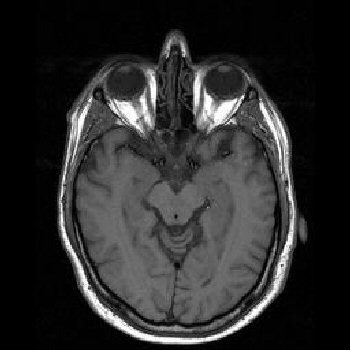
Label: notumor